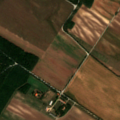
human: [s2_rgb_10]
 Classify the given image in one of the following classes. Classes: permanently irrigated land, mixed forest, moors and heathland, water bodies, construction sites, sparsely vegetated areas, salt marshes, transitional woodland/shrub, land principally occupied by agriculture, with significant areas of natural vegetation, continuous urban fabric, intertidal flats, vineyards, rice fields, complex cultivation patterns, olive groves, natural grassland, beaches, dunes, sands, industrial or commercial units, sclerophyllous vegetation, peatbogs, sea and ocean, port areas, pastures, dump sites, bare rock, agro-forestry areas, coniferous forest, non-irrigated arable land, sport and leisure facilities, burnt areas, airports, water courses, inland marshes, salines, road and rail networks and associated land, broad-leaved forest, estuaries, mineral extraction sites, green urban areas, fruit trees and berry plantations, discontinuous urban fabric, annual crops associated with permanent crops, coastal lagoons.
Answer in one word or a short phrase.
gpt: non-irrigated arable land, broad-leaved forest